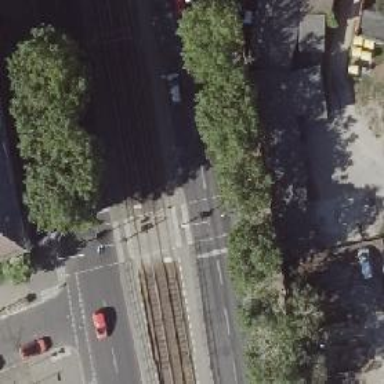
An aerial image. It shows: Footway located on traffic island.